Interaction volume radius: 5 \u00c5
Interaction volume height: 15 \u00c5
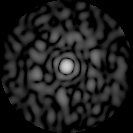
Disorder parameter: 0.8081